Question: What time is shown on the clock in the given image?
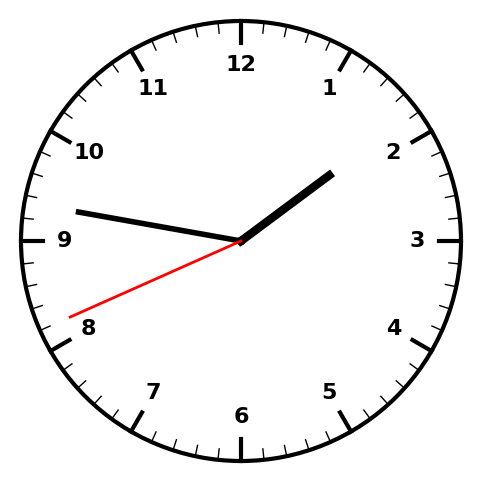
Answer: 01:46:41